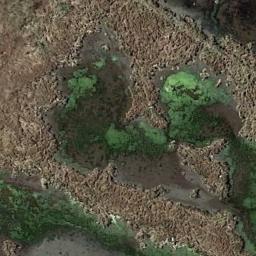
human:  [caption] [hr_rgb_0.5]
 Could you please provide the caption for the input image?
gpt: There are a few brown bare lands in the river in a wetland with sparse green plants on the bare lands .

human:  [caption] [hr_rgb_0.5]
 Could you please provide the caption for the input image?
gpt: There is a triangle-like lake in the middle of this wetland .

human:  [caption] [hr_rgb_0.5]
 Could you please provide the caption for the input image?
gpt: There are many different shapes and sizes of water around the wetlands .

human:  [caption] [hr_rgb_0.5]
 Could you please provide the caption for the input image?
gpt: The wetland consists of bare land, Green plants and water .

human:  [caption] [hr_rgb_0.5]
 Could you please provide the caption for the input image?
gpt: There are some green meadows and bare land on the wetland .